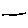
Label: line